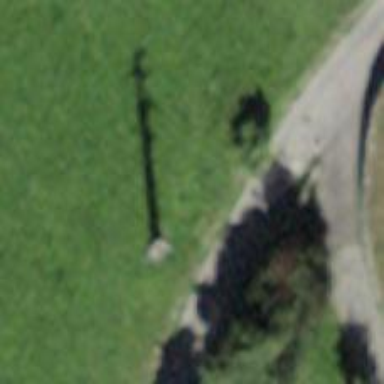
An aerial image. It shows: Power pole.